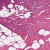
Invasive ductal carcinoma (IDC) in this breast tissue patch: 0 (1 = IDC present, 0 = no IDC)